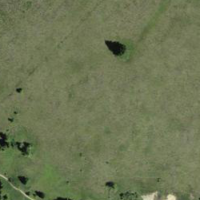
EUNIS habitat code: 23
Species observed at this site:
Geum montanum